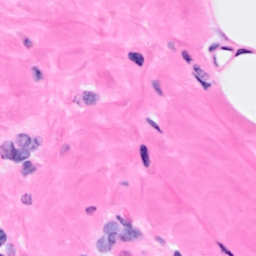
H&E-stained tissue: Breast